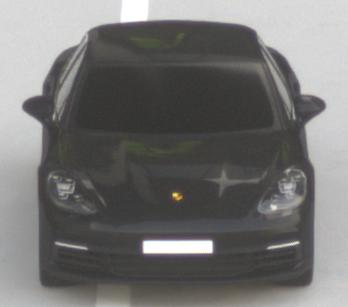
Make: Porsche
Model: Panamera
Detailed model: Panamera (971)
Model produced from: 2016/11
Model produced until: 2018/08
Doors: 5
Color: black
Road condition: dry road
Daytime: sunrise or sunset
Contrast: medium contrast